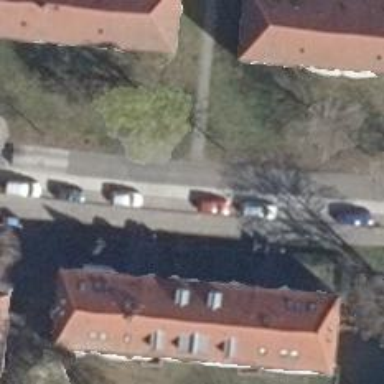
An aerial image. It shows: Residential road with sidewalk on the left. There is parallel on-street parking available on the left side.